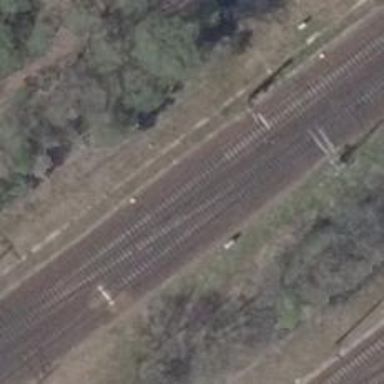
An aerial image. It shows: Railway with electrified contact lines.